Question: I am trying to create a chart like below, For my android application using MPAndroidChart. I am unable to figure out, how to make the bar chart's edges as round edged. It always comes as square edge.

So can you please suggest me what I should do?
In advance thanks for your help.
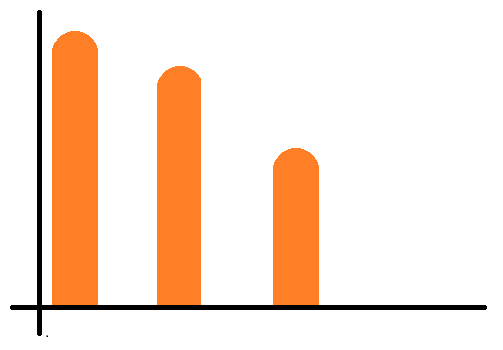
Answer: I've implemented a solution to achieve that straight on the library itself.
Firstly create an attrs.xml adding a new attribute to use on your chart view. Something like this:
'''
<?xml version="1.0" encoding="utf-8"?>
<resources>
<declare-styleable name="BarChart">
<attr name="radius" format="integer" />
</declare-styleable>
</resources>
'''
Then edit the method called drawDataSet on the BarChartRenderer:
'''
protected void drawDataSet(Canvas c, BarDataSet dataSet, int index) {
Transformer trans = mChart.getTransformer(dataSet.getAxisDependency());
mShadowPaint.setColor(dataSet.getBarShadowColor());
float phaseX = mAnimator.getPhaseX();
float phaseY = mAnimator.getPhaseY();
List<BarEntry> entries = dataSet.getYVals();
// initialize the buffer
BarBuffer buffer = mBarBuffers[index];
buffer.setPhases(phaseX, phaseY);
buffer.setBarSpace(dataSet.getBarSpace());
buffer.setDataSet(index);
buffer.setInverted(mChart.isInverted(dataSet.getAxisDependency()));
buffer.feed(entries);
trans.pointValuesToPixel(buffer.buffer);
// if multiple colors
if (dataSet.getColors().size() > 1) {
for (int j = 0; j < buffer.size(); j += 4) {
if (!mViewPortHandler.isInBoundsLeft(buffer.buffer[j + 2]))
continue;
if (!mViewPortHandler.isInBoundsRight(buffer.buffer[j]))
break;
if (mChart.isDrawBarShadowEnabled()) {
if (mRadius > 0)
c.drawRoundRect(new RectF(buffer.buffer[j], mViewPortHandler.contentTop(),
buffer.buffer[j + 2],
mViewPortHandler.contentBottom()), mRadius, mRadius, mShadowPaint);
else
c.drawRect(buffer.buffer[j], mViewPortHandler.contentTop(),
buffer.buffer[j + 2],
mViewPortHandler.contentBottom(), mShadowPaint);
}
// Set the color for the currently drawn value. If the index
// is
// out of bounds, reuse colors.
mRenderPaint.setColor(dataSet.getColor(j / 4));
if (mRadius > 0)
c.drawRoundRect(new RectF(buffer.buffer[j], buffer.buffer[j + 1], buffer.buffer[j + 2],
buffer.buffer[j + 3]), mRadius, mRadius, mRenderPaint);
else
c.drawRect(buffer.buffer[j], buffer.buffer[j + 1], buffer.buffer[j + 2],
buffer.buffer[j + 3], mRenderPaint);
}
} else {
mRenderPaint.setColor(dataSet.getColor());
for (int j = 0; j < buffer.size(); j += 4) {
if (!mViewPortHandler.isInBoundsLeft(buffer.buffer[j + 2]))
continue;
if (!mViewPortHandler.isInBoundsRight(buffer.buffer[j]))
break;
if (mChart.isDrawBarShadowEnabled()) {
if (mRadius > 0)
c.drawRoundRect(new RectF(buffer.buffer[j], mViewPortHandler.contentTop(),
buffer.buffer[j + 2],
mViewPortHandler.contentBottom()), mRadius, mRadius, mShadowPaint);
else
c.drawRect(buffer.buffer[j], buffer.buffer[j + 1], buffer.buffer[j + 2],
buffer.buffer[j + 3], mRenderPaint);
}
if (mRadius > 0)
c.drawRoundRect(new RectF(buffer.buffer[j], buffer.buffer[j + 1], buffer.buffer[j + 2],
buffer.buffer[j + 3]), mRadius, mRadius, mRenderPaint);
else
c.drawRect(buffer.buffer[j], buffer.buffer[j + 1], buffer.buffer[j + 2],
buffer.buffer[j + 3], mRenderPaint);
}
}
}
'''
By doing this you're changing the rectangle but not its highlight, so change this bit of code on the drawHighlighted method:
'''
if (mRadius > 0)
c.drawRoundRect(mBarRect, mRadius, mRadius, mHighlightPaint);
else
c.drawRect(mBarRect, mHighlightPaint);
'''
To get the attribute from the xml file onto this render you need to add a set method as well:
'''
public void setRadius (int radius) {
mRadius = radius;
}
'''
Finally create a new constructor on the BarChart object to grab the radius attribute:
'''
public BarChart(Context context, AttributeSet attrs) {
super(context, attrs);
mRadius = attrs.getAttributeIntValue("http://schemas.android.com/apk/res-auto", "radius", 0);
((BarChartRenderer)mRenderer).setRadius(mRadius);
}
'''
And voila! Happy coding :)